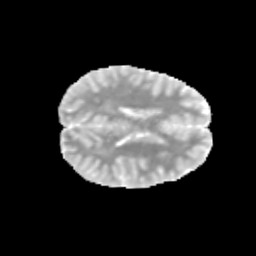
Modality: MD
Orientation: axial
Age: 10
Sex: male
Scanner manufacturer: siemens
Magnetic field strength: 3 T
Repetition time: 3.8 s
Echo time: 0.07 s